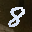
Label: 8